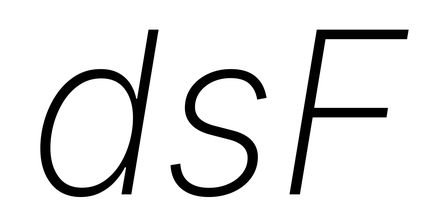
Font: Inter-Italic_ExtraLight_Italic